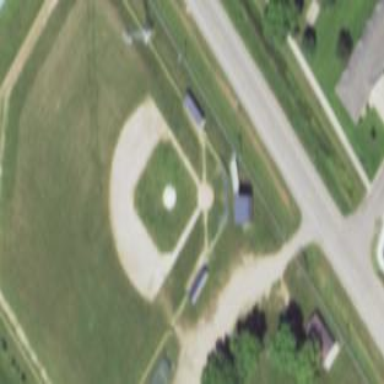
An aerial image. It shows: Baseball pitch for leisure land activities.